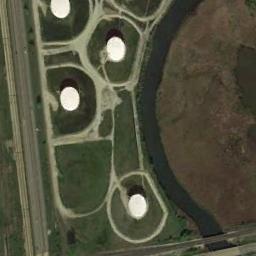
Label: storage_tank